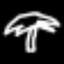
Label: palm tree